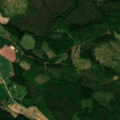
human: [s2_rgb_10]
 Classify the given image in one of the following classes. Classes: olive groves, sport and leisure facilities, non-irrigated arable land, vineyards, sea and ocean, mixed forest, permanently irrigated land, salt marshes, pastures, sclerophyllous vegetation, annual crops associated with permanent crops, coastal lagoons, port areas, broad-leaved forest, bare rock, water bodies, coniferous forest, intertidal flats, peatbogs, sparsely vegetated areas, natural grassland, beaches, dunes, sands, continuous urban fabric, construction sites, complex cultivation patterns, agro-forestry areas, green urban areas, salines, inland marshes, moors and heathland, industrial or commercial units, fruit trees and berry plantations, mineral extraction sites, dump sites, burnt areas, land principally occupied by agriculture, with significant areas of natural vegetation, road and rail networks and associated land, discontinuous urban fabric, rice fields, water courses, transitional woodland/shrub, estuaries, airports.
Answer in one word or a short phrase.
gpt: land principally occupied by agriculture, with significant areas of natural vegetation, coniferous forest, mixed forest, transitional woodland/shrub